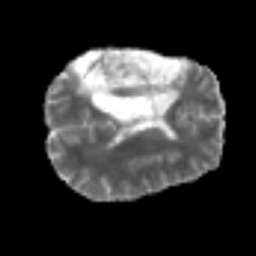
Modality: MD
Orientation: axial
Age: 50
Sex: male
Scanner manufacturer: siemens
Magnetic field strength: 3 T
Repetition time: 6.1 s
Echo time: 0.101 s